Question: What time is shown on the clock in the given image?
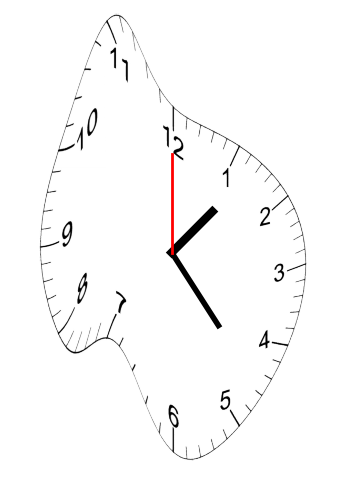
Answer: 01:23:00